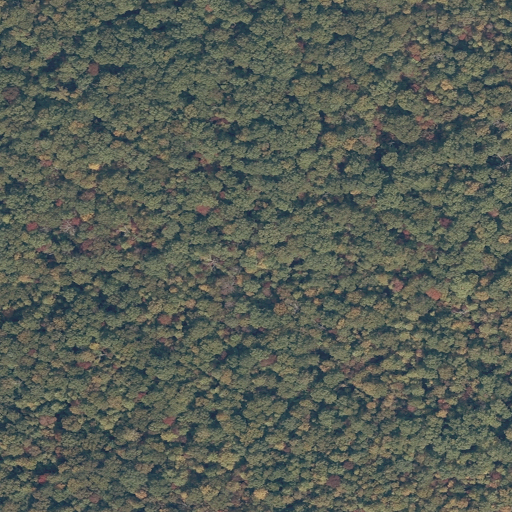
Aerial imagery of ridge(s) in Tennessee named Little Cumberland Mountain containing only deciduous forest